一年级 · 算术
下面是从百数表中取出来的一些数, 请根据百数表的顺序, 填写空格里的数。(共 8 分)

| 87 | 89 |  |
| :--- | :--- | :--- |
|  |  | 100 |

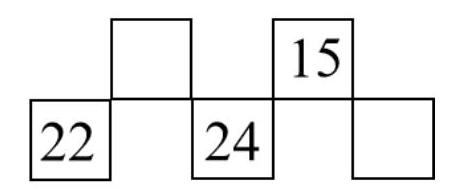
答案: 解

23. | 87 |  | 89 |  |  |  |  |  |  |  |  |  |  |  |  |  |  |  |  |  |  |  |  |  |  |  |  |  |  |  |  |  |  |
| :--- | :--- | :--- | :--- | :--- | :--- | :--- | :--- | :---: | :---: | :---: | :---: | :---: | :---: | :---: | :---: | :---: | :---: | :---: | :---: | :---: | :---: | :---: | :---: | :---: | :---: | :---: | :---: | :---: | :---: | :---: | :---: | :---: |
| 97 | 98 |  | 100 |  | 22 | 24 | 26 |  |  |  |  |  |  |  |  |  |  |  |  |  |  |  |  |  |  |  |  |  |  |  |  |  |
|  |  |  |  |  |  |  |  |  |  |  |  |  |  |  |  |  |  |  |  |  |  |  |  |  |  |  |  |  |  |  |  |  |